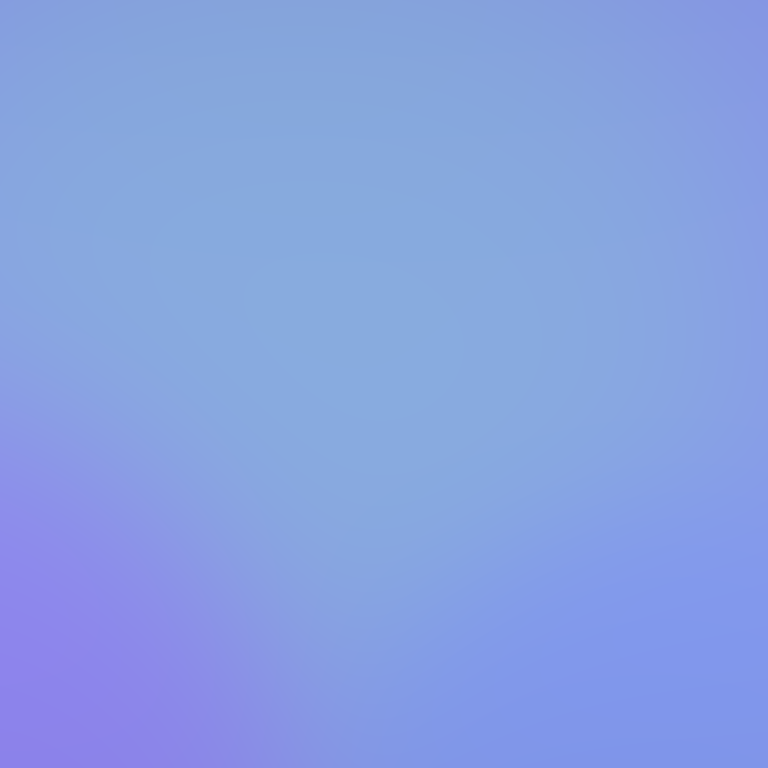
Abstract light effect, smooth gradient from soft blue to gentle purple, calm atmosphere, diffuse light, no room, no furniture, no objects.